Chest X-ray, PA view. Patient: 62 years old, sex F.
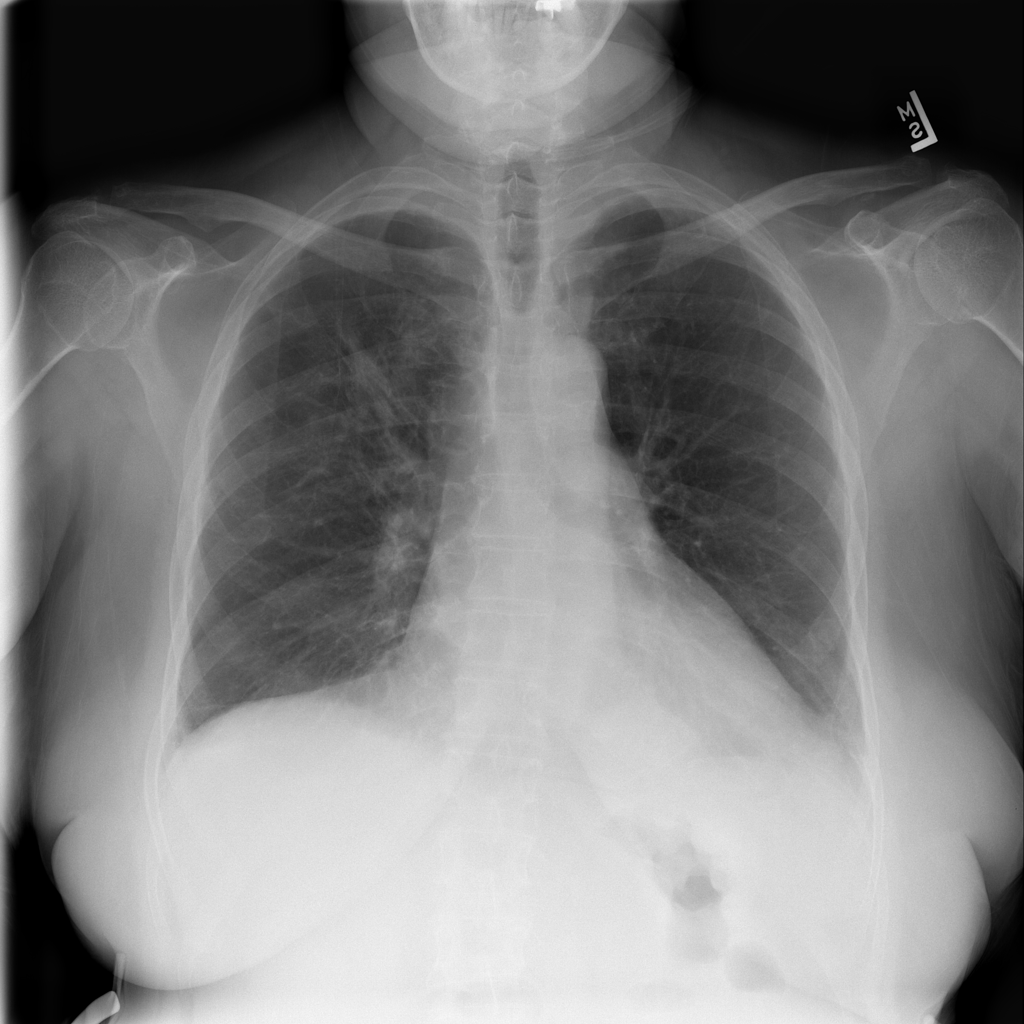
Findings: No Finding